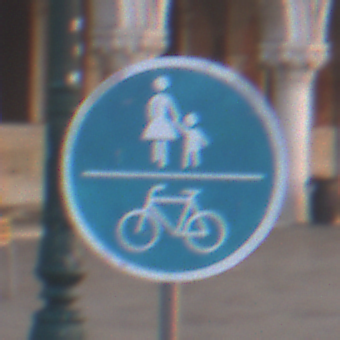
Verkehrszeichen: GemeinsamerGehUndRadweg
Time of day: SunriseSunset
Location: Outdoor (Urban)
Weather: Clear
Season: NotSpecified
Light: Natural